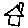
Label: house